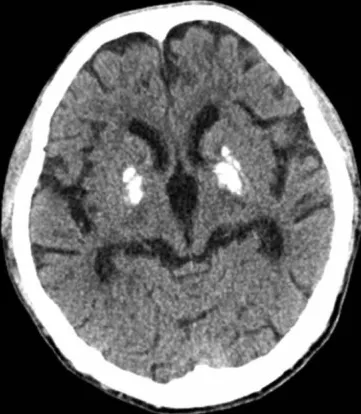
Head computed tomography (CT) scan revealing calcification in bilateral basal ganglia.
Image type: radiology (ct)